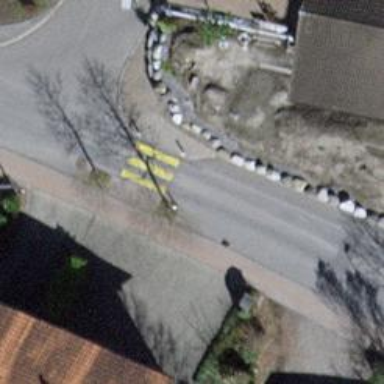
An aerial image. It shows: Uncontrolled zebra crossing on the road.